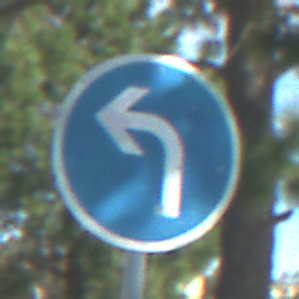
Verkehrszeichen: VorgeschriebeneFahrtrichtungLinks
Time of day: Midday
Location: Outdoor (Special)
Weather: PartlyCloudy
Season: NotSpecified
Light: Natural